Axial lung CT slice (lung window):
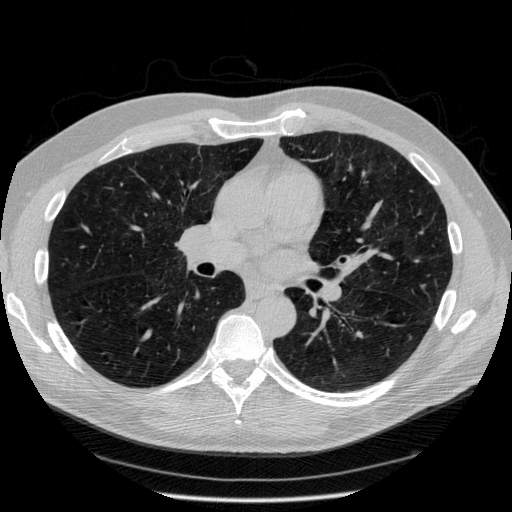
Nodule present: no